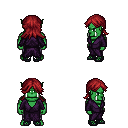
a pixel art fantasy rpg character, male body template, orc, green skin, purple robe, metal pants, brunette loose hair, ghillies, four views (front, back, left, right), 2x2 character sprite sheet, small pixel art, hard edges, no anti-aliasing